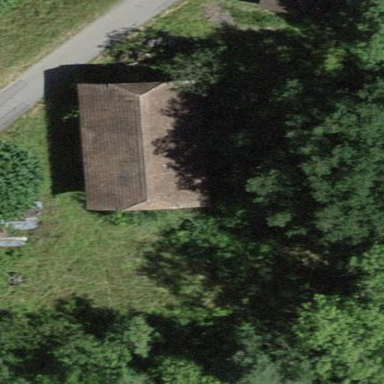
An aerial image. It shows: Rural barn.